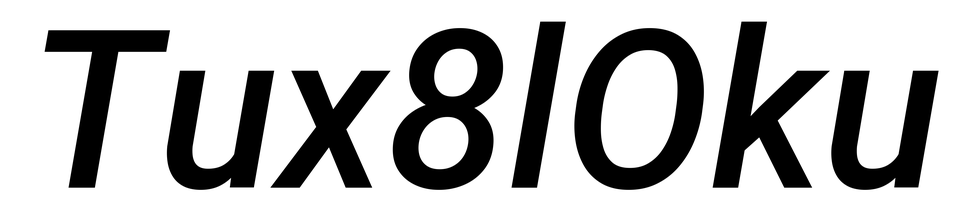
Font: Roboto-Italic_Medium_Italic